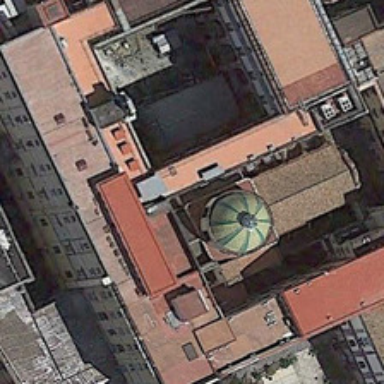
The white church is located in the center of the square .